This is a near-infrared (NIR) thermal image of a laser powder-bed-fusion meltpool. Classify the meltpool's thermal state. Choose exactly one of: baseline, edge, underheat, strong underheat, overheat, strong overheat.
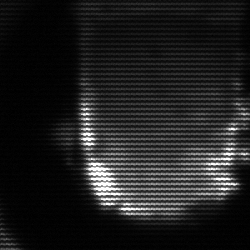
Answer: baseline